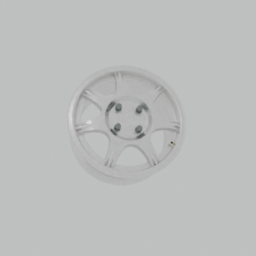
Label: mechanical